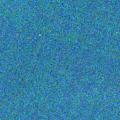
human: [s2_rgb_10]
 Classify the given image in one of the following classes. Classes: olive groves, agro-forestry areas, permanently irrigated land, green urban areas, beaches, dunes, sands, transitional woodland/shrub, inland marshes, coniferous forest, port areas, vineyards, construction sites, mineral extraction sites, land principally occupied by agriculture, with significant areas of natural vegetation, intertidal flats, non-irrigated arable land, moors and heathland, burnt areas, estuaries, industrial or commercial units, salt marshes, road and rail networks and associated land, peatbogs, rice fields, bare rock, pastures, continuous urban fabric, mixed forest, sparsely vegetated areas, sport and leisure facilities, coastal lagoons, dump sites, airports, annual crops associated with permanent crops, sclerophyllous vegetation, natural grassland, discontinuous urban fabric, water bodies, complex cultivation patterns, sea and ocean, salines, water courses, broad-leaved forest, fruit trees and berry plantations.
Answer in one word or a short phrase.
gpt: sea and ocean